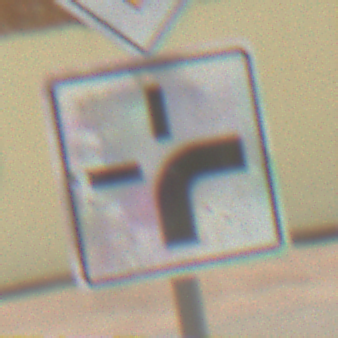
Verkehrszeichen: VerlaufVorfahrtsstrasse3
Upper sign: Vorfahrtsstrasse
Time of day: Midday
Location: Outdoor (Suburban)
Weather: PartlyCloudy
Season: NotSpecified
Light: Natural